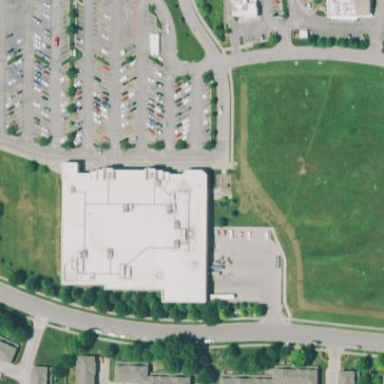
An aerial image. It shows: Retail building housing supermarket.